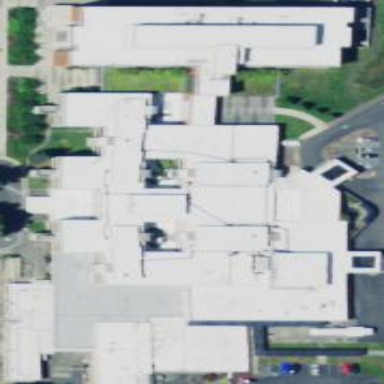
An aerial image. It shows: Hospital building.